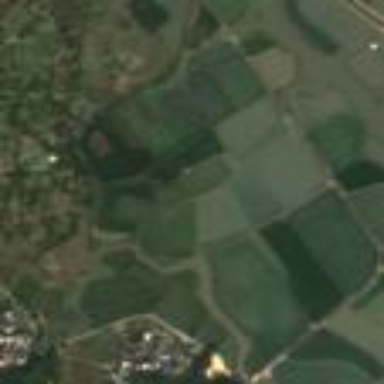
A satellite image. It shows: View of farmland.